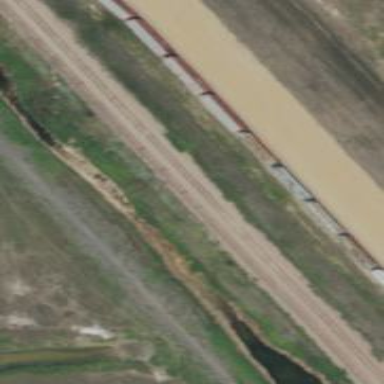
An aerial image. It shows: Railway siding for service.